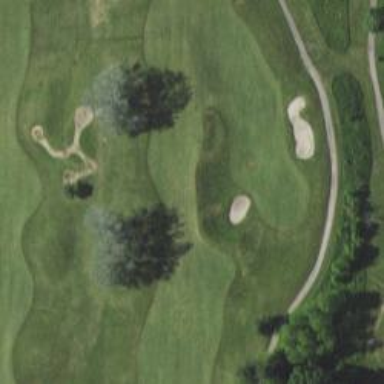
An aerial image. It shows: Golf hole.